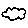
Label: cloud